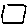
Label: square